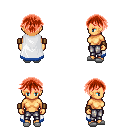
a pixel art fantasy rpg character, female body template, human, tanned skin, white trimmed cape, metal pants, red short bangs hairstyle, leather bracers, white slippers, four views (front, back, left, right), 2x2 character sprite sheet, small pixel art, hard edges, no anti-aliasing